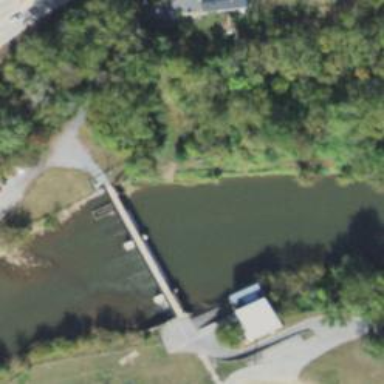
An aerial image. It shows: Weir along the waterway.